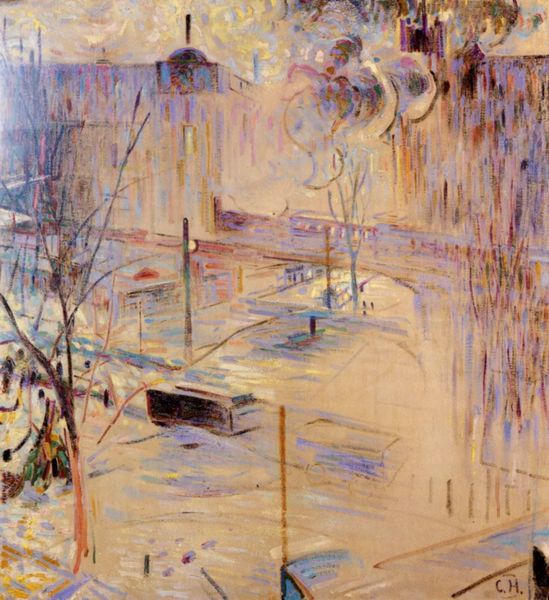
Titel: Berlin, Savignyplatz mit Stadtbahnbrücke
Künstler: Curt Herrmann
Institution: (Privatbesitz)
Schlagwörter: baum, blau, blätter, gemälde, himmel, wasser, weiß, wolken, aquarell, bäume, fluss, gelb, grün, heckel, impressionismus, kirchner, menschen, ocker, stadt, äste, abend, bewegung, braun, bunt, fenster, grau, hell, lampe, laterne, licht, nacht, orange, paris, pastell, schwarz, skizze, strasse, zeichnung, dach, eis, gebäude, haus, rot, schnee, weg, wolke, beige, expressionismus, meschen, mensch, signatur, häuser, kalt, morgen, sonnenaufgang, zweige, brücke, einsam, rauch, sonne, wege, rosa, schuppen, turm, garten, deutschland, schiff, schrift, passanten, studie, mast, abstrakt, farben, zug, dächer, lila, nebel, violett, kahl, linien, herbst, winter, fabrik, markt, platz, sigantur, bank, wagen, kuppel, promenade, stille, laut, impressionistisch, geländer, fallen, striche, grossstadt, regen, straßen, berlin, linie, signum, initialen, monogramm, strich, metro, kiosk, kugeln, entwurf, beckmann, verwischt, rinde, bahn, eisenbahn, verkehr, ölskizze, impressionimus, gärten, haltestelle, usa, geln, aufnahme, autos, fahrzeuge, brücken, pointillismus, straßenbahn, tram, buden, stricje, starße, bus, abstrkt, monogram, hus, lärm, pastellzeichnung, autobus, gebude, hochbahn, c.h., co2, curt herrmann, feinstaub, herrmann, impressionisums, stadtbahn, stra?enansicht, bushaltestelle, hochjbahn